Interaction volume radius: 10 \u00c5
Interaction volume height: 10 \u00c5
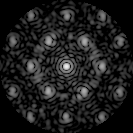
Disorder parameter: 0.4485